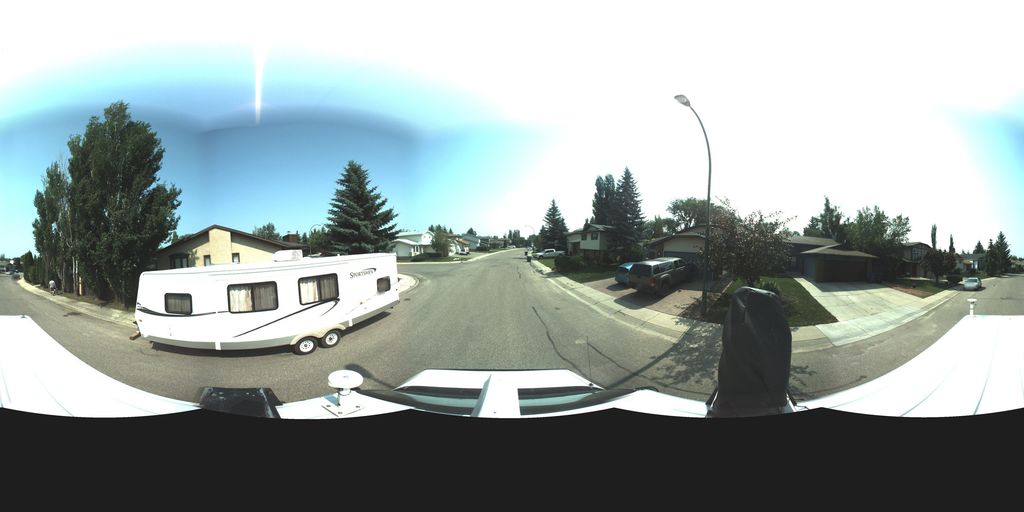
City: saskatoon